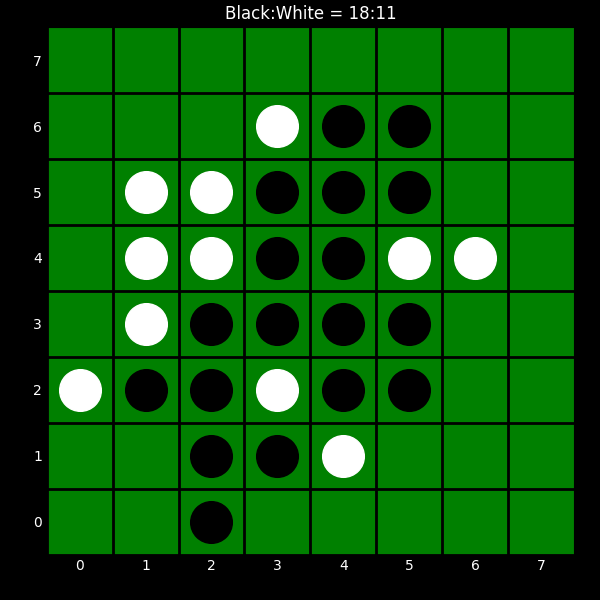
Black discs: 18
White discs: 11